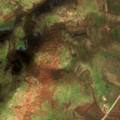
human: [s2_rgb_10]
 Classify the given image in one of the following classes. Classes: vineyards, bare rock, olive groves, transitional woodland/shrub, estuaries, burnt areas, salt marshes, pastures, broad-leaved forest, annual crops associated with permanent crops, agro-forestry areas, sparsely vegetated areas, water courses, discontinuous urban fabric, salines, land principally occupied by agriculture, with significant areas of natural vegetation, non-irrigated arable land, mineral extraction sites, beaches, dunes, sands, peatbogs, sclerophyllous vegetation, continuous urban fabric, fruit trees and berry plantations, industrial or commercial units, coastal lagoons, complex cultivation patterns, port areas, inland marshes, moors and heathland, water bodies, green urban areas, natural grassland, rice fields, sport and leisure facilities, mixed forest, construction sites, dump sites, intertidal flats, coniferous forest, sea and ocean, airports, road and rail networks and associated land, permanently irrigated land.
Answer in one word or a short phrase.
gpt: non-irrigated arable land, natural grassland, transitional woodland/shrub